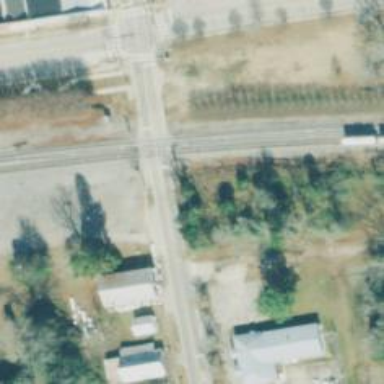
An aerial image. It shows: Level crossing with lights on the railway.